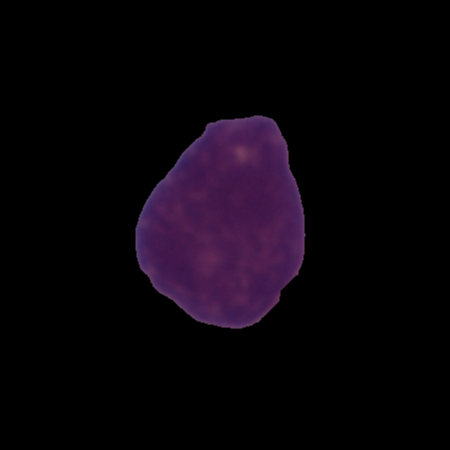
Label: healthy